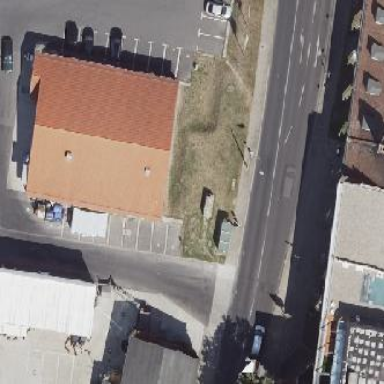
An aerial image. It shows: Flat-roofed retail building.